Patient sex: M
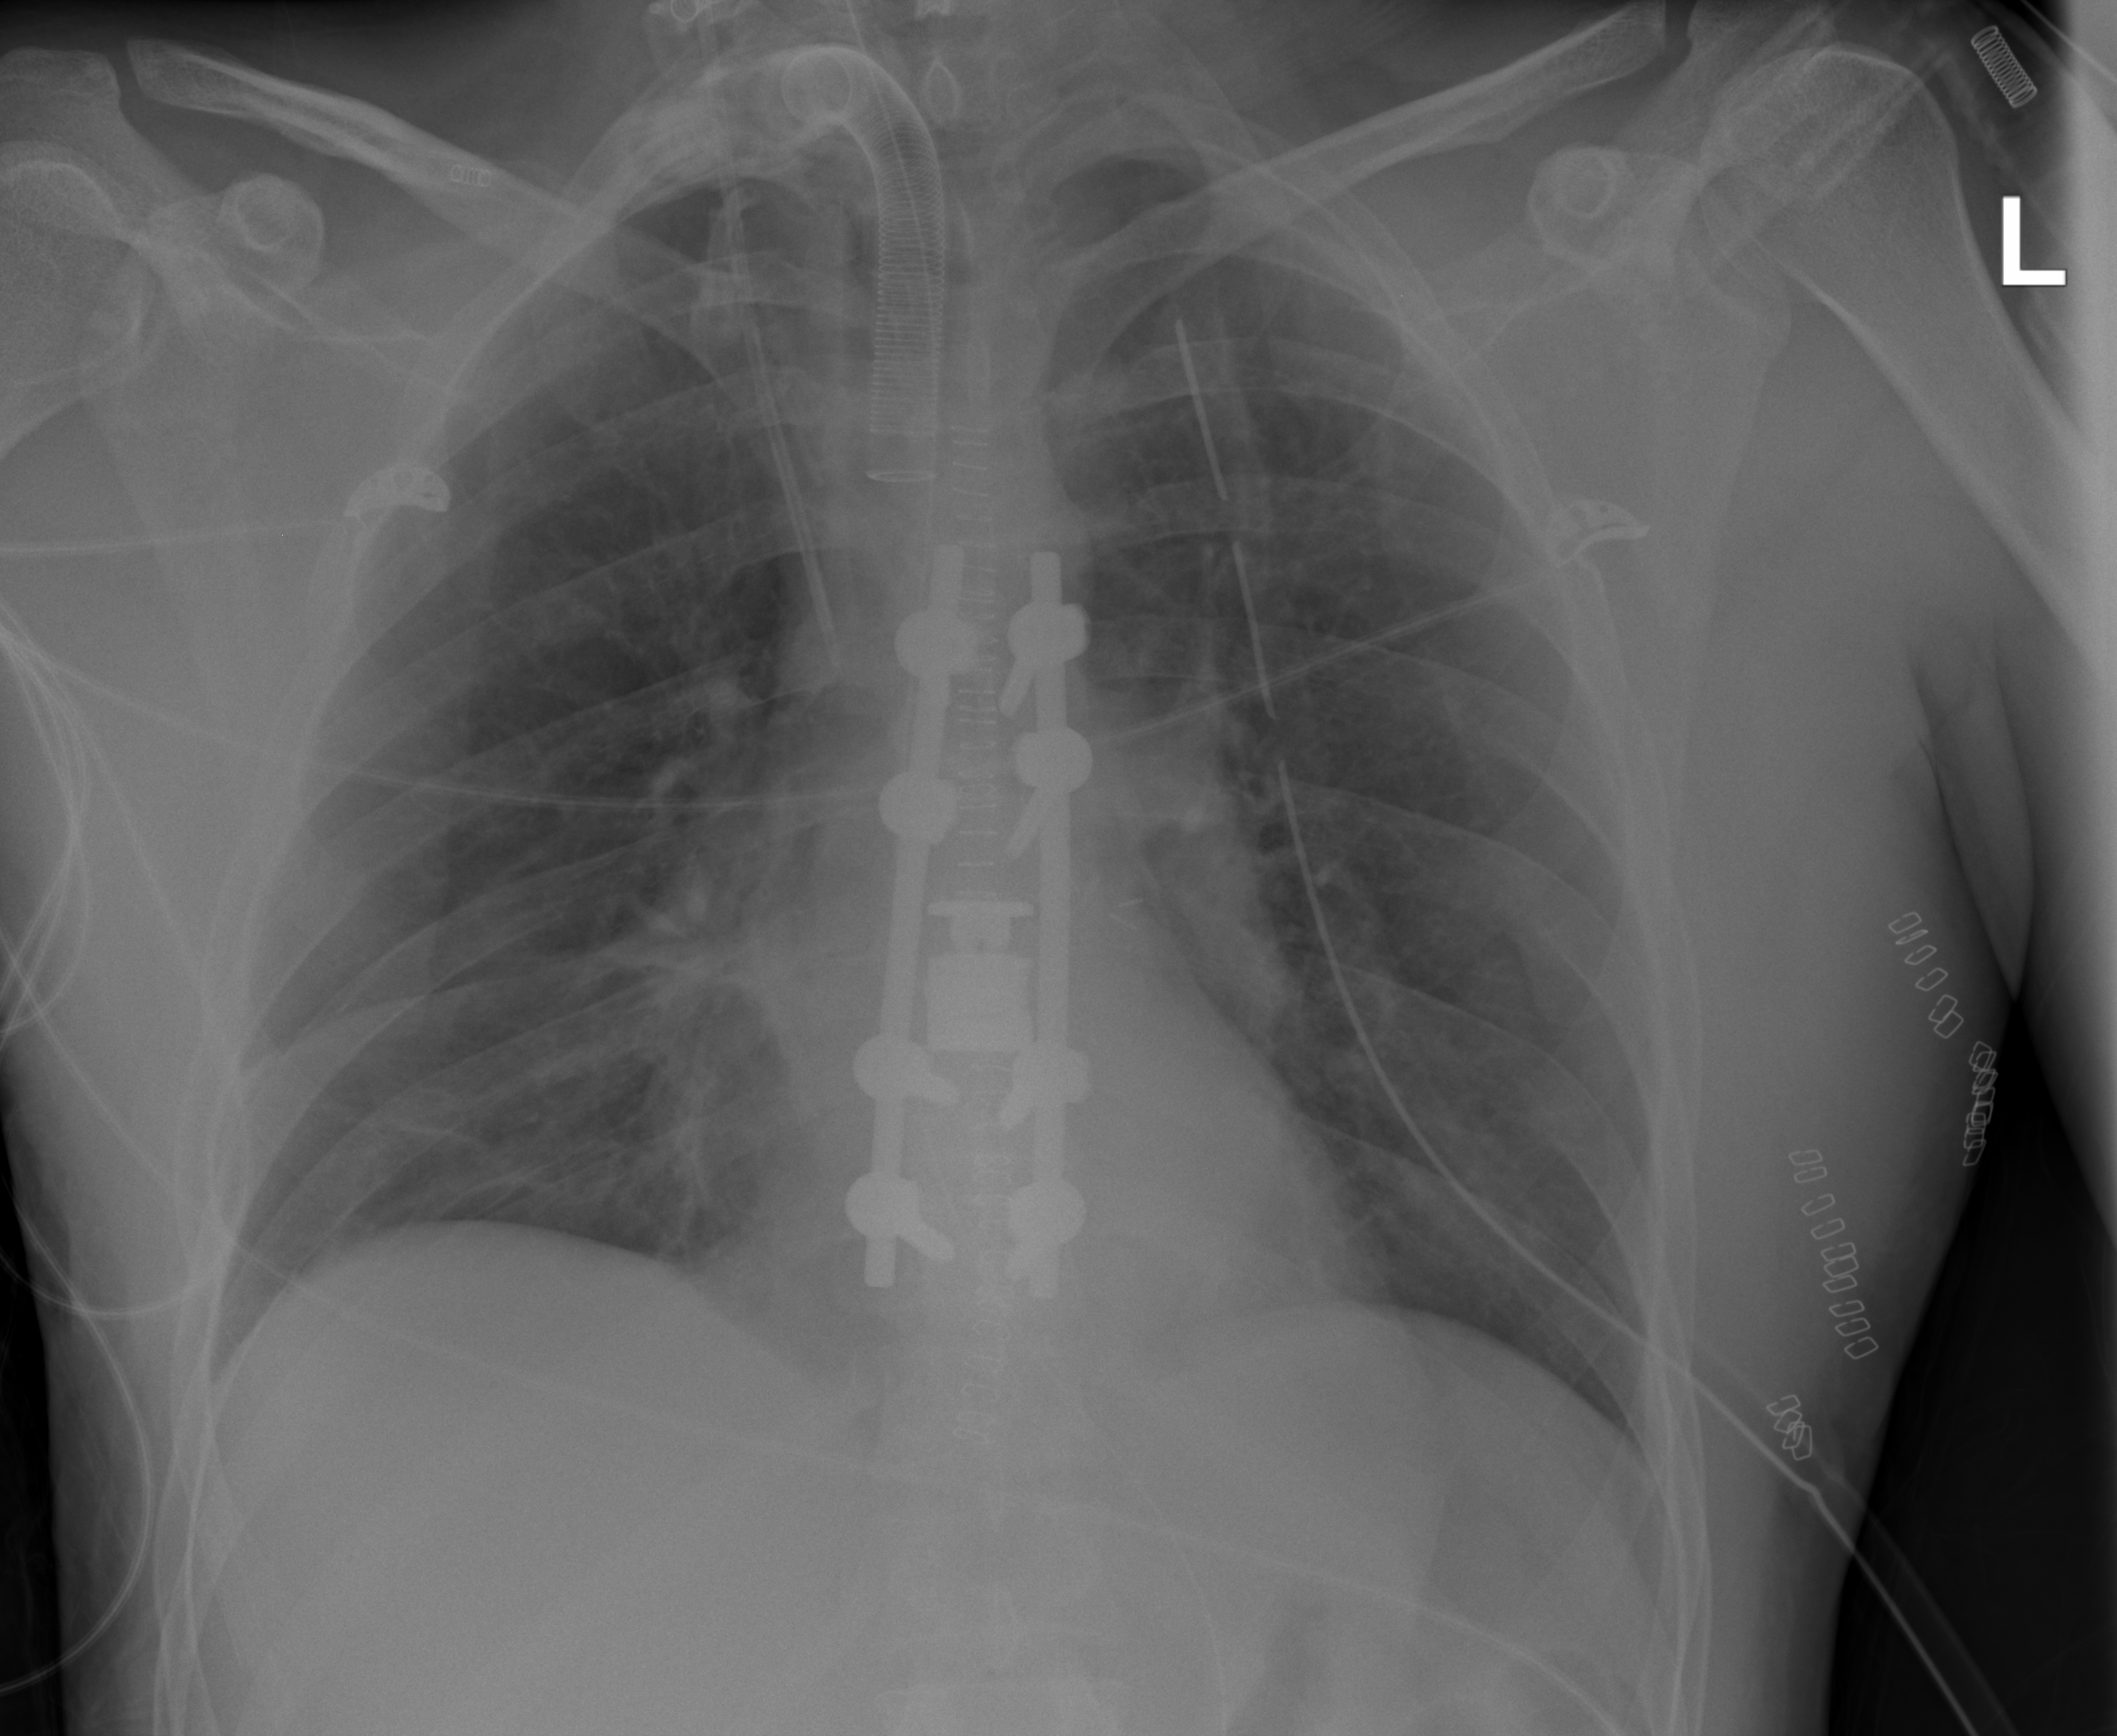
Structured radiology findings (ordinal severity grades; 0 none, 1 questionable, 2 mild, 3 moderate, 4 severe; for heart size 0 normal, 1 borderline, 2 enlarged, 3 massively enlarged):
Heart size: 0
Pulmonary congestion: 1
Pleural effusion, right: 0
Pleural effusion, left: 0
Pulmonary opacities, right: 0
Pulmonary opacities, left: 0
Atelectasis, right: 1
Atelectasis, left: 0